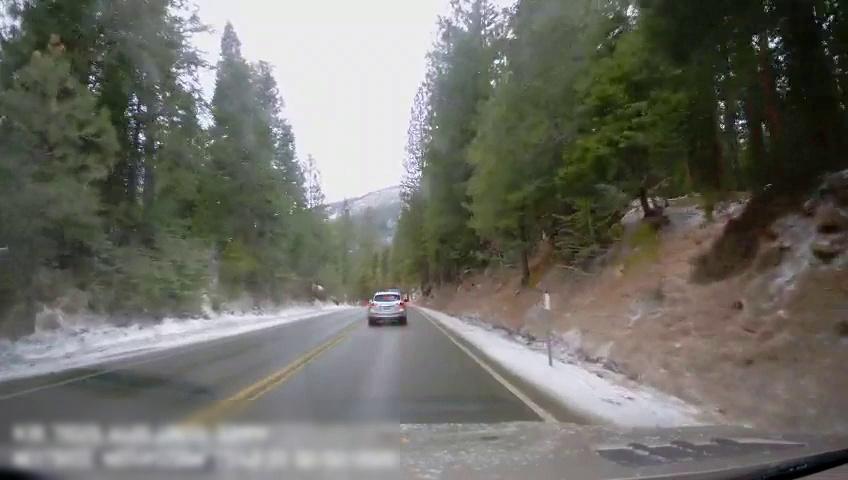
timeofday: Day
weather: Cloudy
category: Drivable Space
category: Vehicles | Car
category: Lanes | Current Lane
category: Lanes | Current Lane
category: Lanes | Opposite Lane
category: Lanes | Opposite Lane